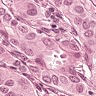
Metastatic tissue present: yes